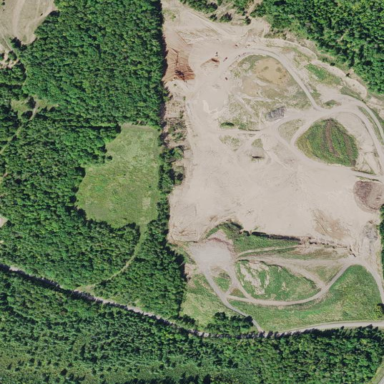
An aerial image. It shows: Quarry area.